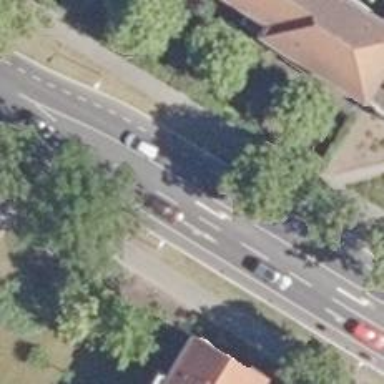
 featuring both sidewalks and advisory cycle lane."